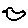
Label: bird